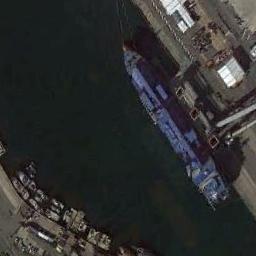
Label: ship